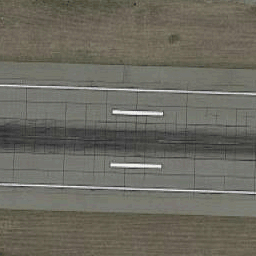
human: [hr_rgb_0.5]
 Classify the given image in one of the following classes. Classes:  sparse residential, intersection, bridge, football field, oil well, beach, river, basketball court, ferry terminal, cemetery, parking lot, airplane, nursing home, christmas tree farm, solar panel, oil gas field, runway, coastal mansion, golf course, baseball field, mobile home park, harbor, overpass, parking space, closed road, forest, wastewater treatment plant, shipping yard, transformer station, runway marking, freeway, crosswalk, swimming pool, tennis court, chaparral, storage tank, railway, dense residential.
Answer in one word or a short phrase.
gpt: runway